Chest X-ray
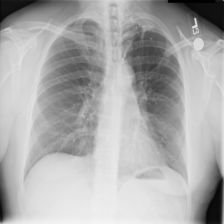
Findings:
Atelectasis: negative
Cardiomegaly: negative
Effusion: negative
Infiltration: negative
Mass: negative
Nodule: negative
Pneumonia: negative
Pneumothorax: negative
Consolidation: negative
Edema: negative
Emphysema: negative
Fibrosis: negative
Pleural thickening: negative
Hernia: negative